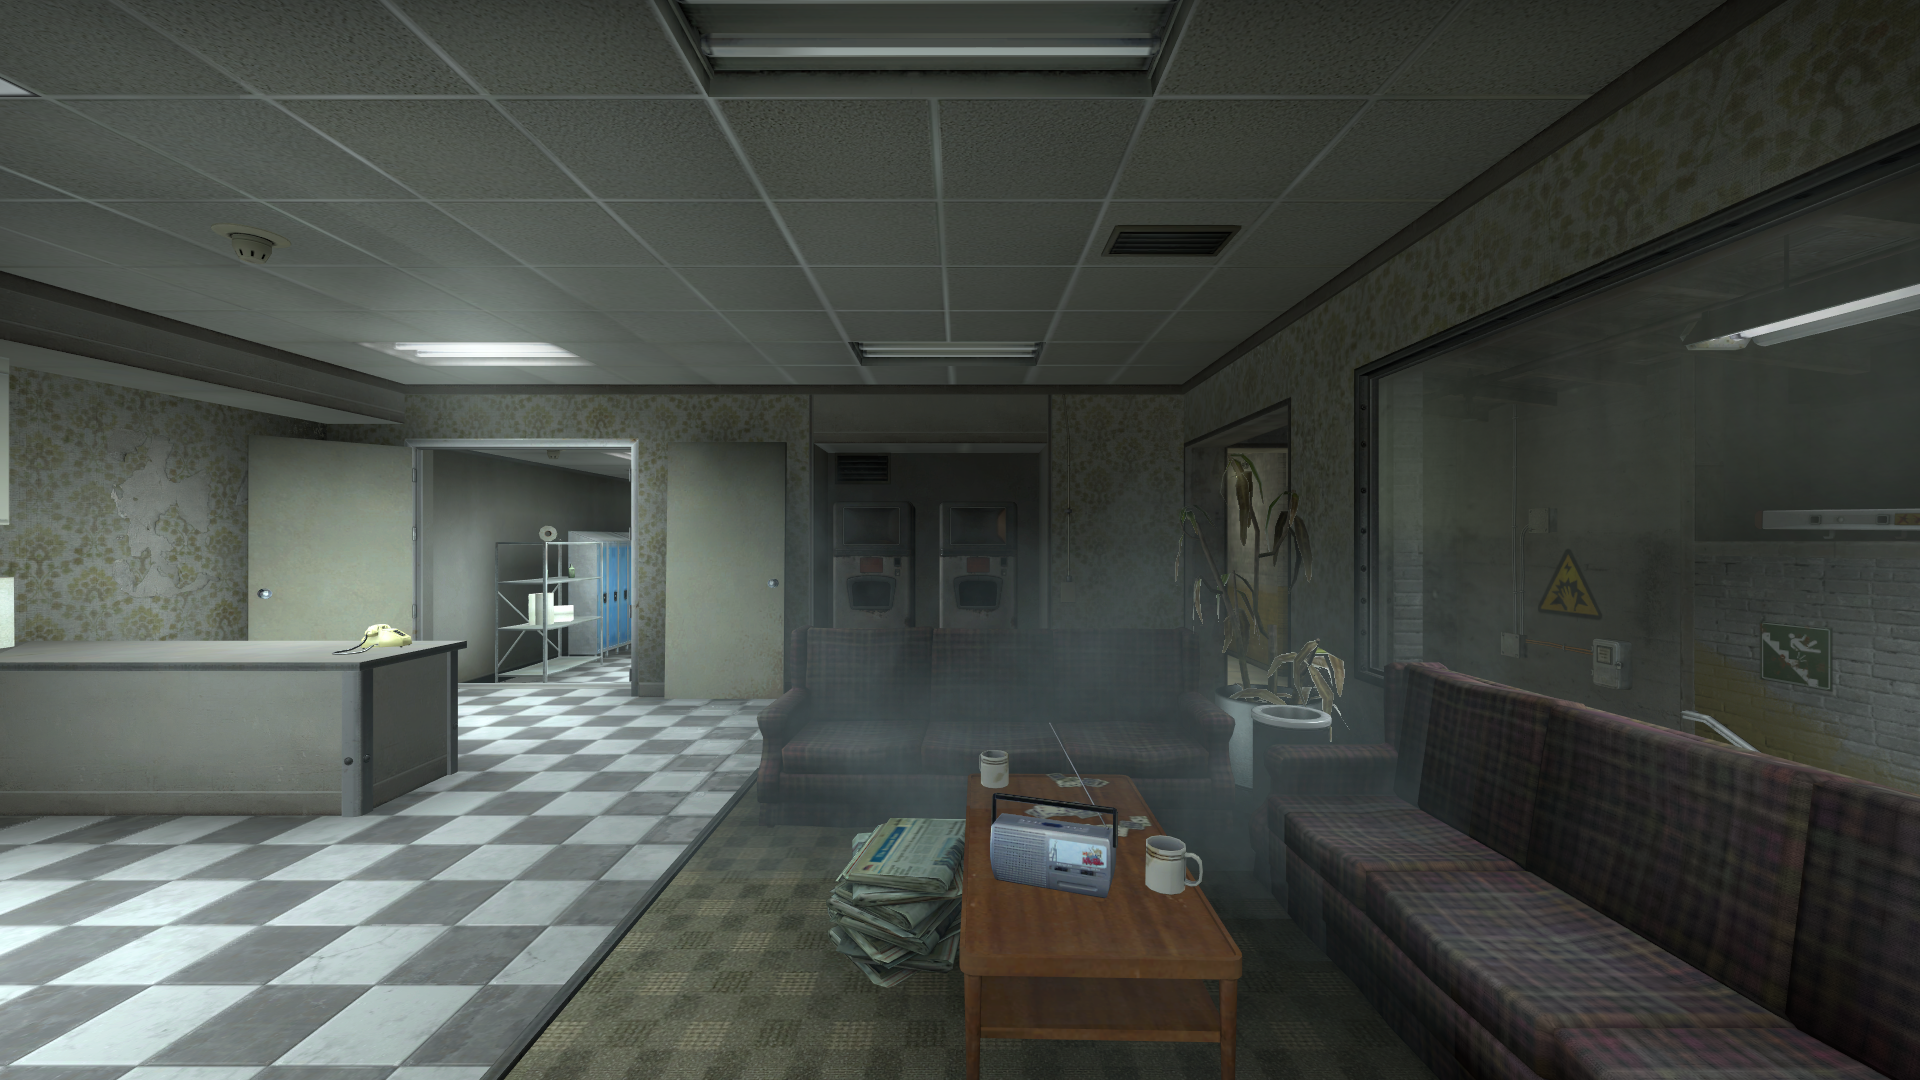
Map: de_train